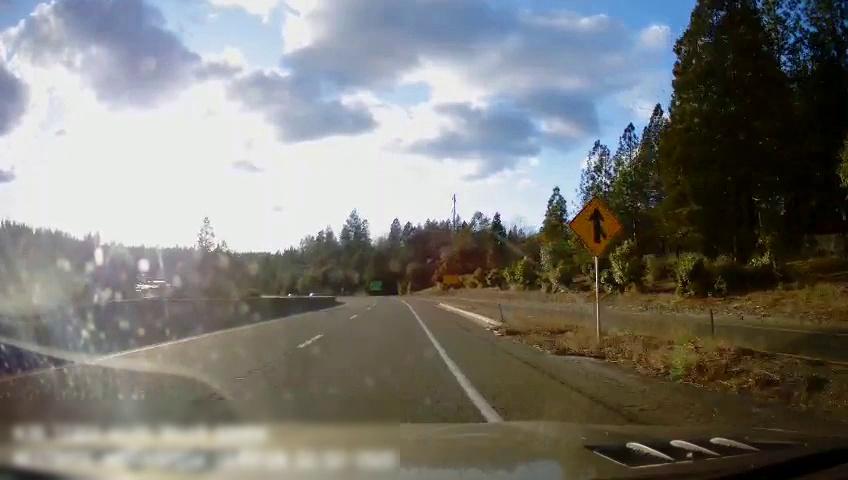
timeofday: Day
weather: Sunny
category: Drivable Space
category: Lanes | Alternate Lane
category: Lanes | Current Lane
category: Lanes | Current Lane
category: Lanes | Alternate Lane
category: Traffic | Signs
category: Traffic | Signs
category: Traffic | Signs